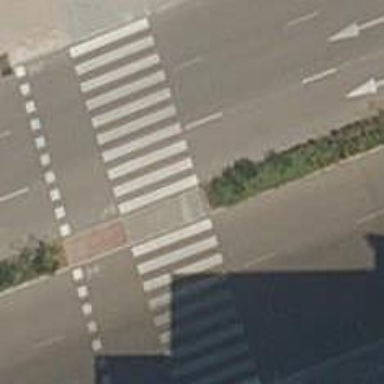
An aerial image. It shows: Uncontrolled crossing on the road.